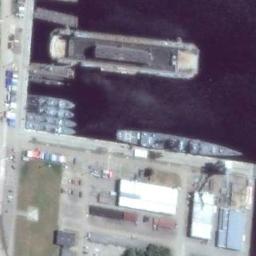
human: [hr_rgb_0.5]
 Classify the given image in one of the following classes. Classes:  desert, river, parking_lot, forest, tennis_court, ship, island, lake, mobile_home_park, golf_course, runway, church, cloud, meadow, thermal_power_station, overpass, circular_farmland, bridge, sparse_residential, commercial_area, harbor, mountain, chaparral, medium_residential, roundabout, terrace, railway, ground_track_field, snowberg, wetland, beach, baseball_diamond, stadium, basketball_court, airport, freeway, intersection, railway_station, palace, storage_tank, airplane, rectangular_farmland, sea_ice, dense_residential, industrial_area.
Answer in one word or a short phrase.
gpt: ship